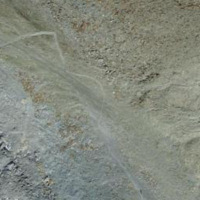
EUNIS habitat code: 48
Species observed at this site:
Ranunculus glacialis